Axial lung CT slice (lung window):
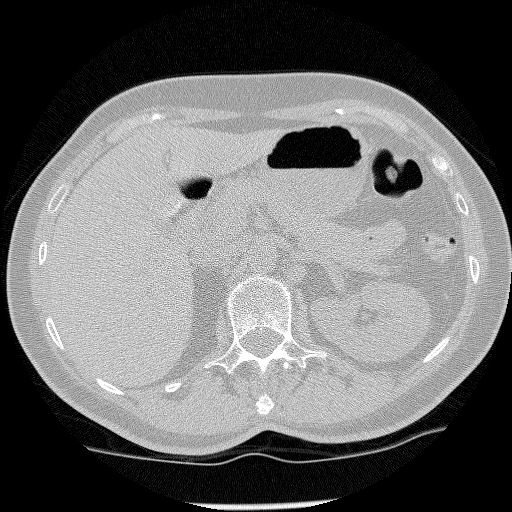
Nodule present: no